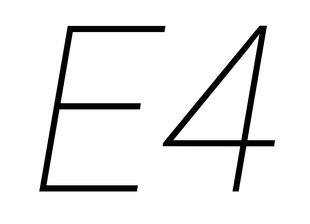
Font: Roboto-Italic_Thin_Italic